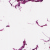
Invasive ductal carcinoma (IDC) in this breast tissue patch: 0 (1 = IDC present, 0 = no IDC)